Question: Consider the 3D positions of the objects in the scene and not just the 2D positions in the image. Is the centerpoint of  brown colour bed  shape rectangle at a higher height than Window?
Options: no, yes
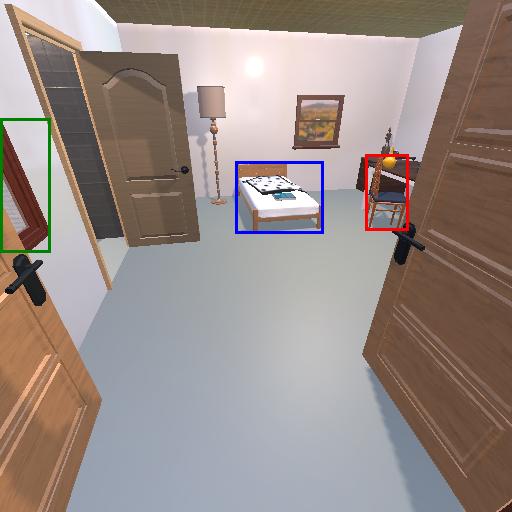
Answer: no